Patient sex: M
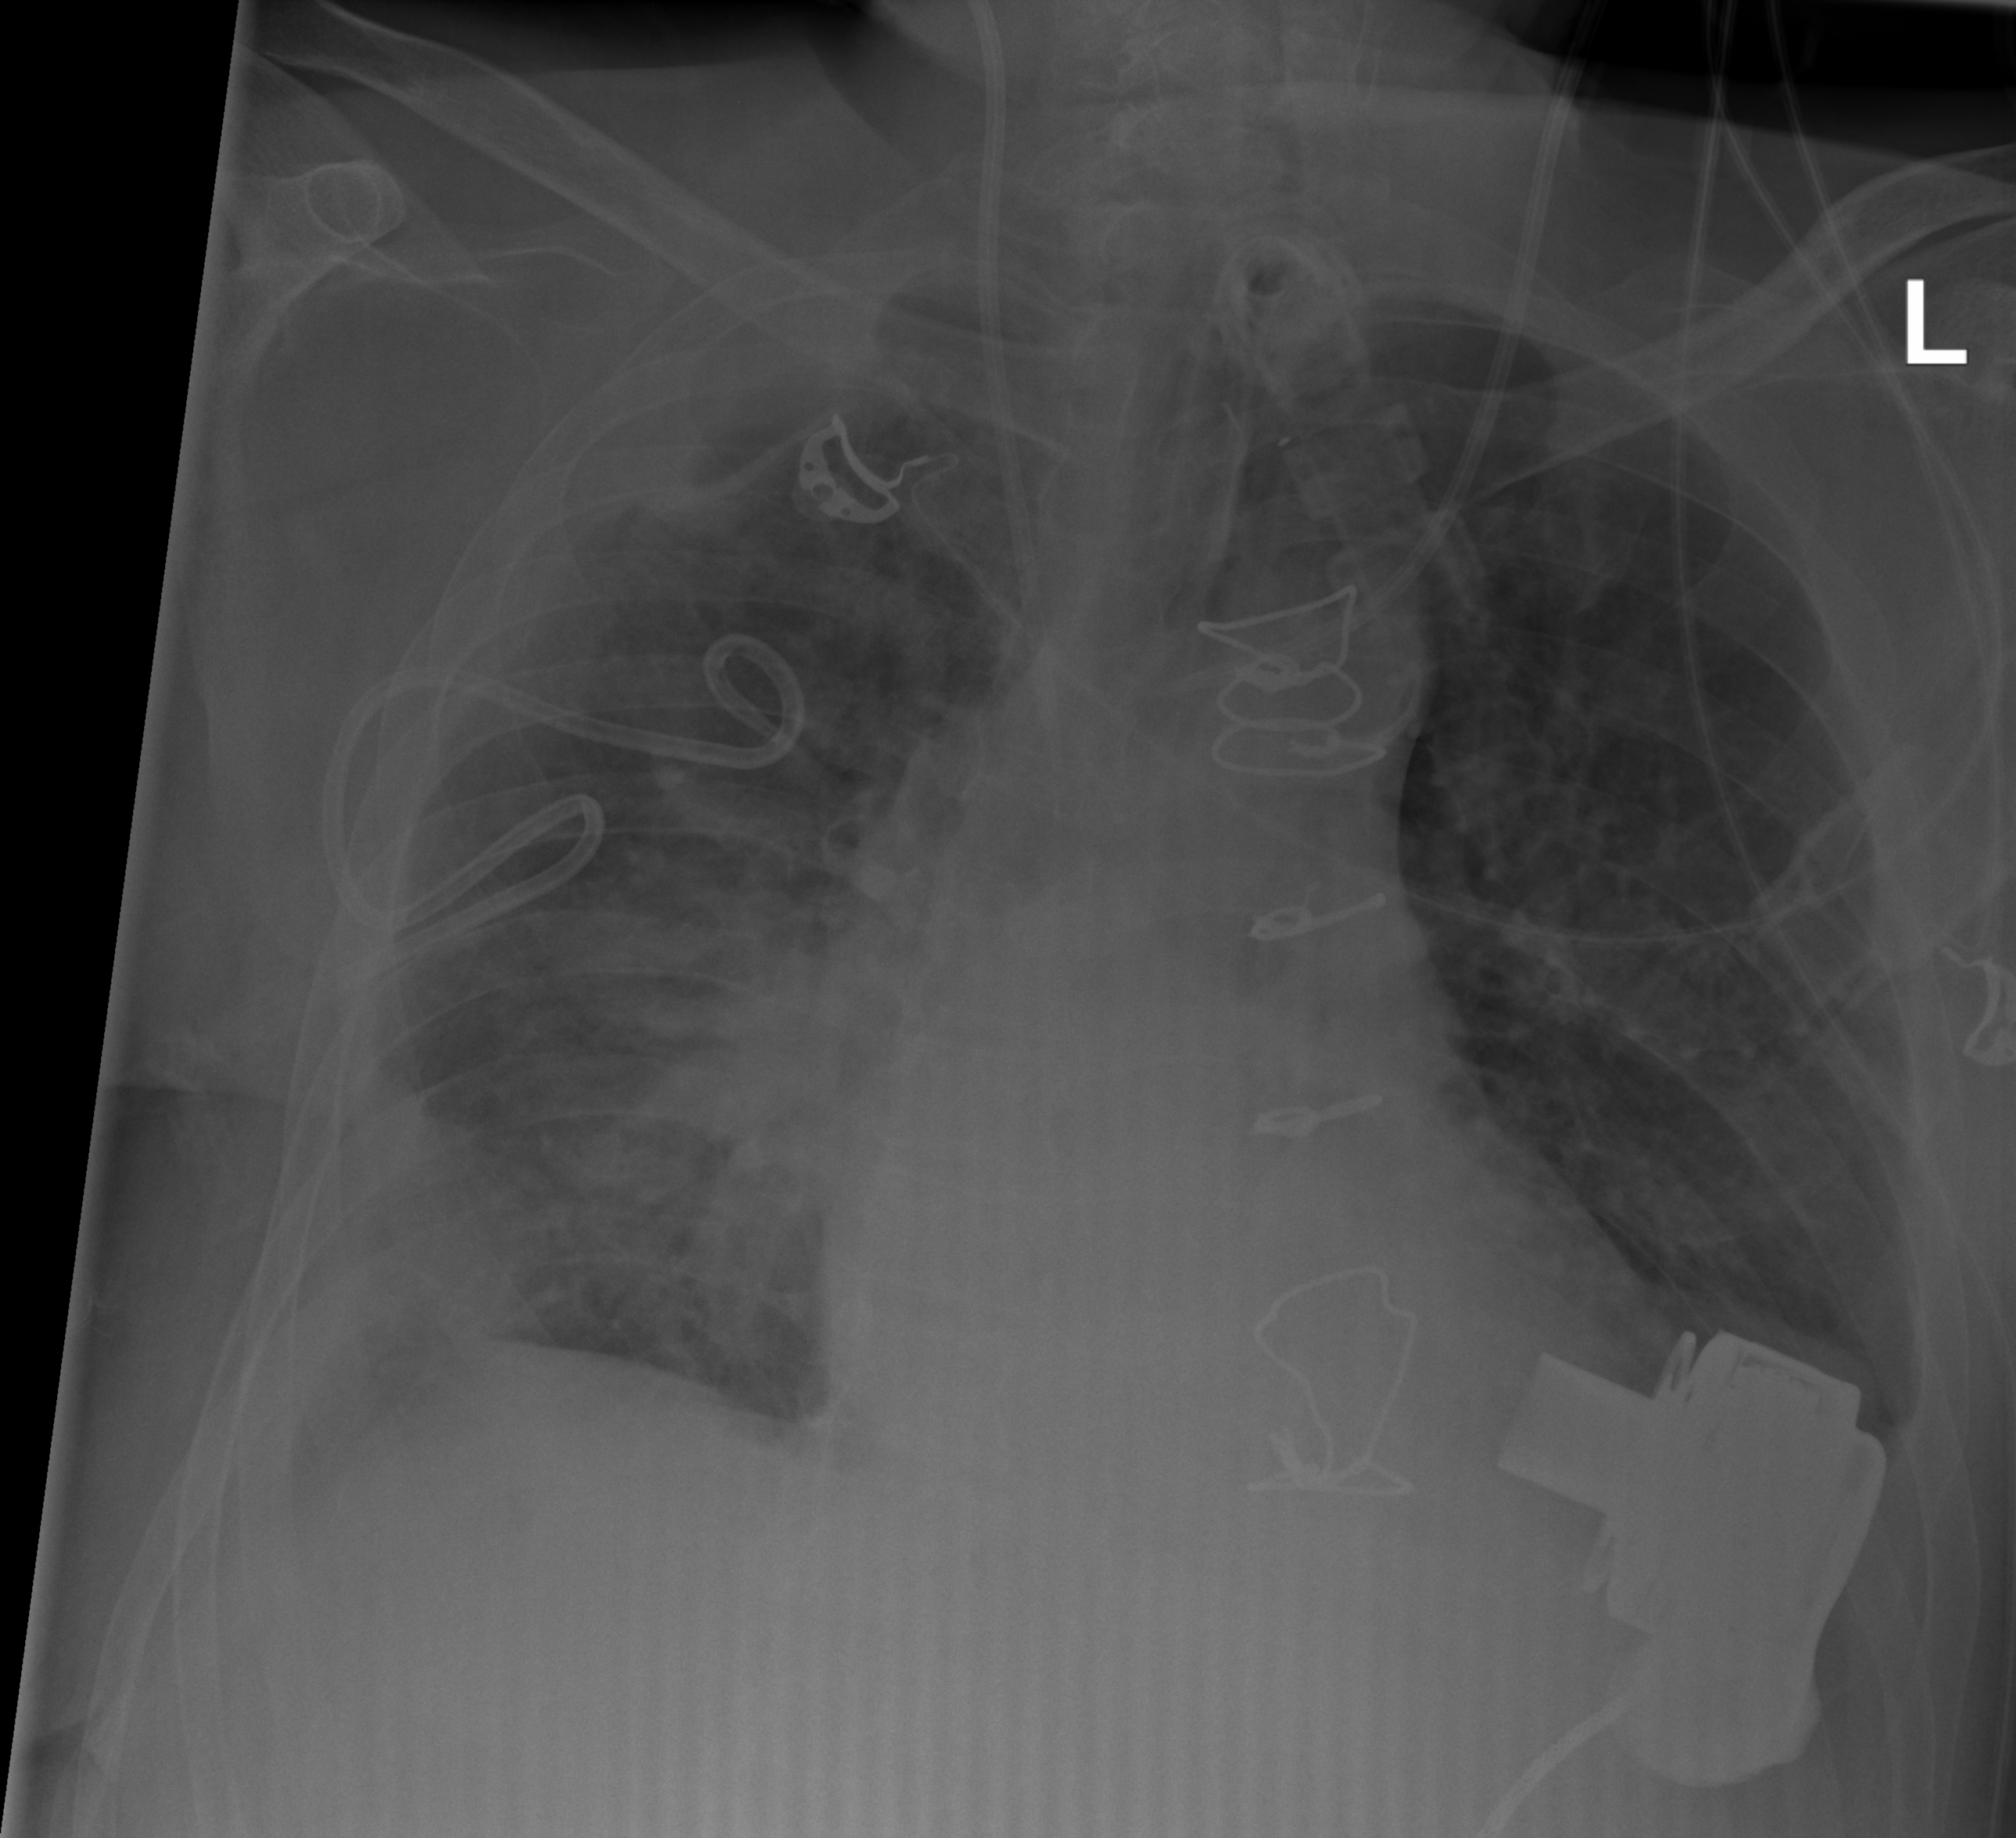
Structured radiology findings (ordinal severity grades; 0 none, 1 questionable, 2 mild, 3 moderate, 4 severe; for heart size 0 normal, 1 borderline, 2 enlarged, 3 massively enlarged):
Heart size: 1
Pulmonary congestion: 2
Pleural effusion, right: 2
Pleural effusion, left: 2
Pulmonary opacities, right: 3
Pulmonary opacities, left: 1
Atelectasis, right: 3
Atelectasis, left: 2